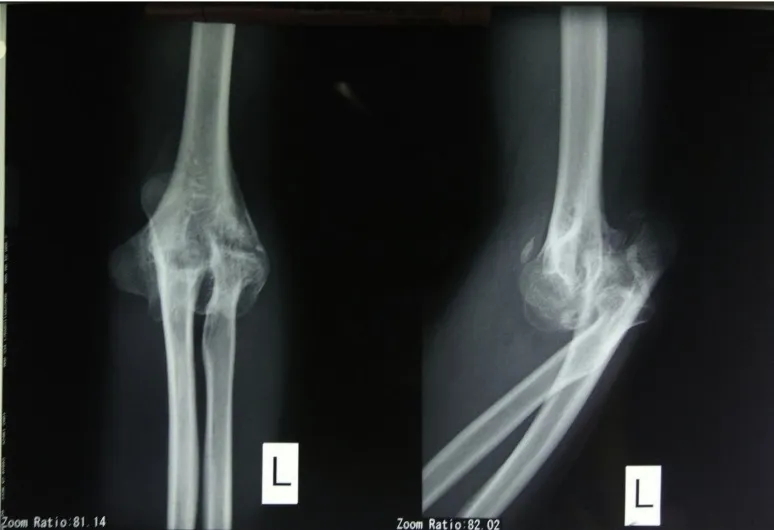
X-ray of the left elbow AP and lateral.
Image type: radiology (x_ray)